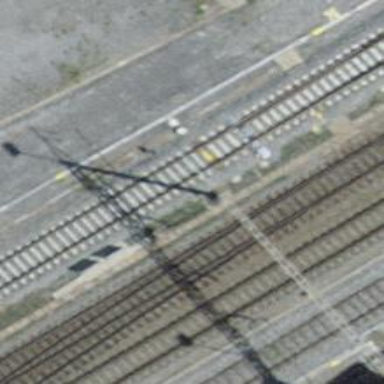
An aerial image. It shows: Rail siding with electrified contact lines.